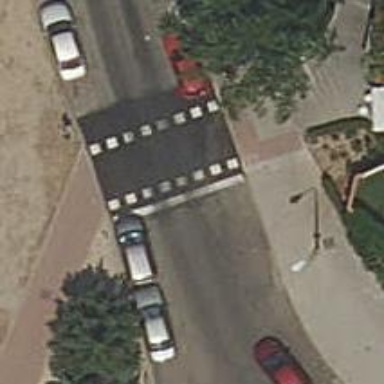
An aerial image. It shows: Road crossing with traffic signals.